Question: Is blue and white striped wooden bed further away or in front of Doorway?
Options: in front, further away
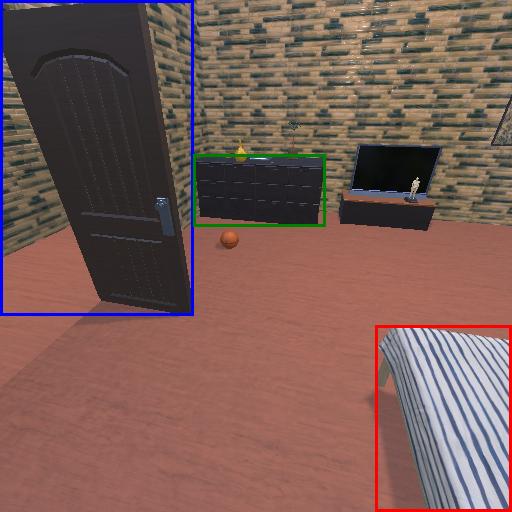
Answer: in front